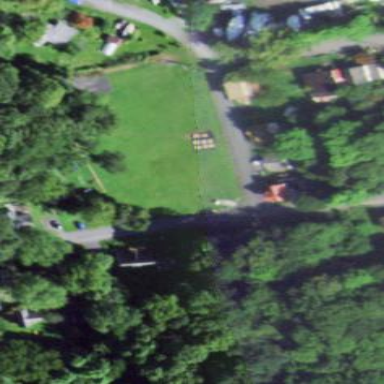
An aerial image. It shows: Recreation ground.